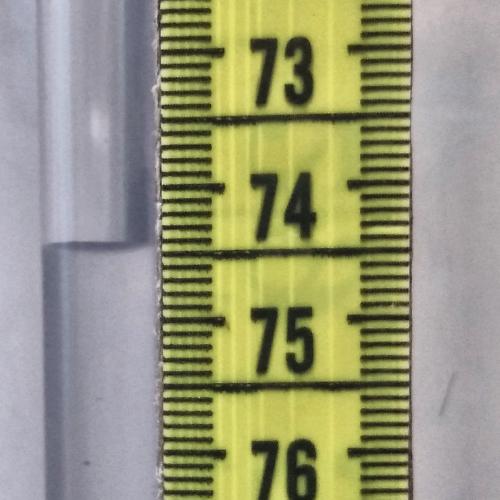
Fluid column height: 74.4 cm